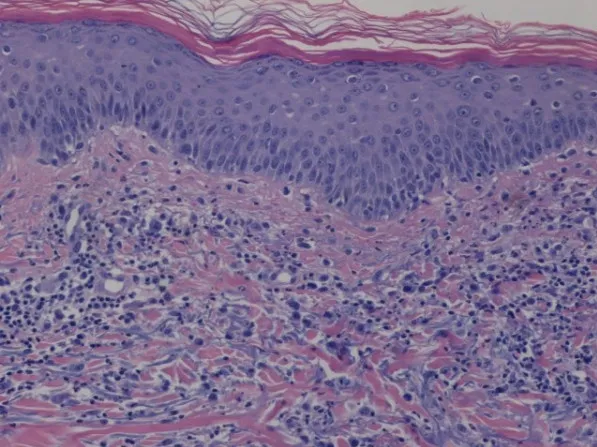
H&E stained sections of lymph node (fig.1) and skin (fig.2) excision in which the diagnostic Reed-Sternberg cell support the diagnosis of Hodgkin disease.
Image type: pathology (h&e)